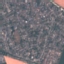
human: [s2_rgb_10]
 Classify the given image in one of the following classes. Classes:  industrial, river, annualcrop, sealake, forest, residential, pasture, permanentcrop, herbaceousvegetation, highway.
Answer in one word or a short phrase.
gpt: Residential